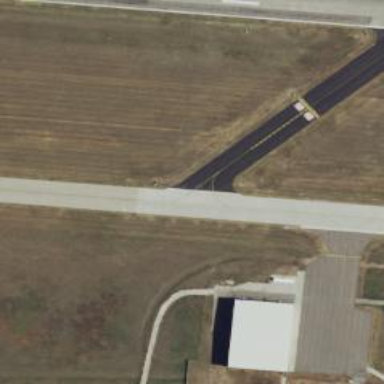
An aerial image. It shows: View of taxiway at the airport.